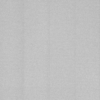
Label: dusty